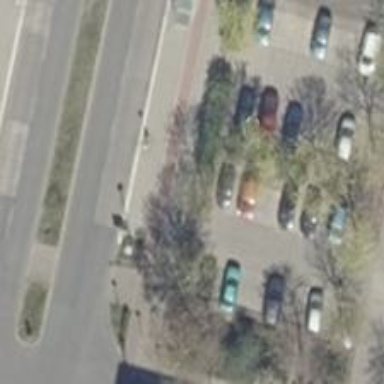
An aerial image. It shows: Parking aisle with concrete surface.